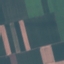
Label: AnnualCrop